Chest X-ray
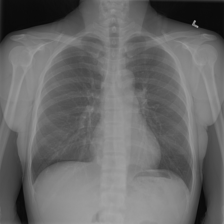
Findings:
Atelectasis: negative
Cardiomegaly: negative
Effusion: negative
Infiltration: negative
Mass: negative
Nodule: negative
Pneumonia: negative
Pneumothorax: negative
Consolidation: negative
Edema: negative
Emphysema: negative
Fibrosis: negative
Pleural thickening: negative
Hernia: negative